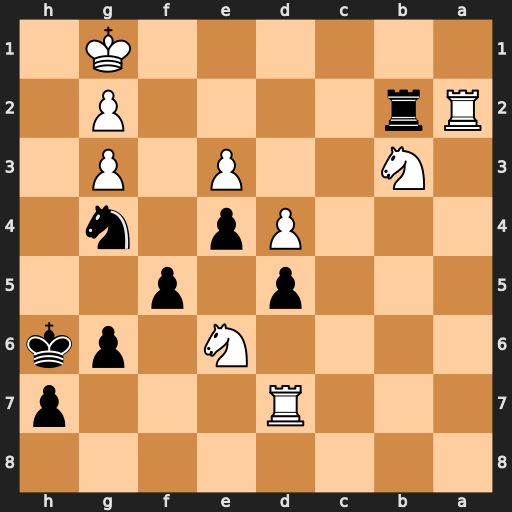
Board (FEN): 8/3R3p/4N1pk/3p1p2/3Pp1n1/1N2P1P1/Rr4P1/6K1
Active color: b
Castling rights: -
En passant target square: -
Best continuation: Rb1+ Nc1 Rxc1#